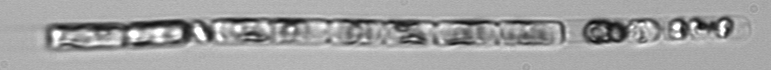
Label: Guinardia_delicatula_TAG_internal_parasite